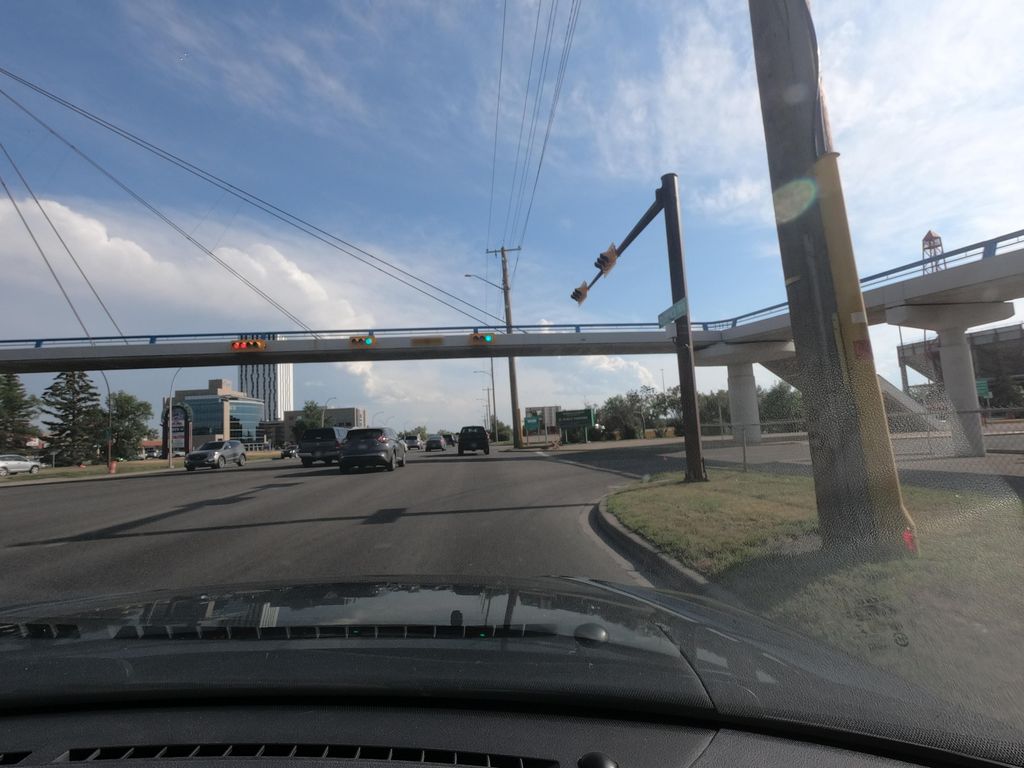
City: calgary